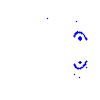
Particle: proton